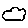
Label: cloud